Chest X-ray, PA view. Patient: 23 years old, sex M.
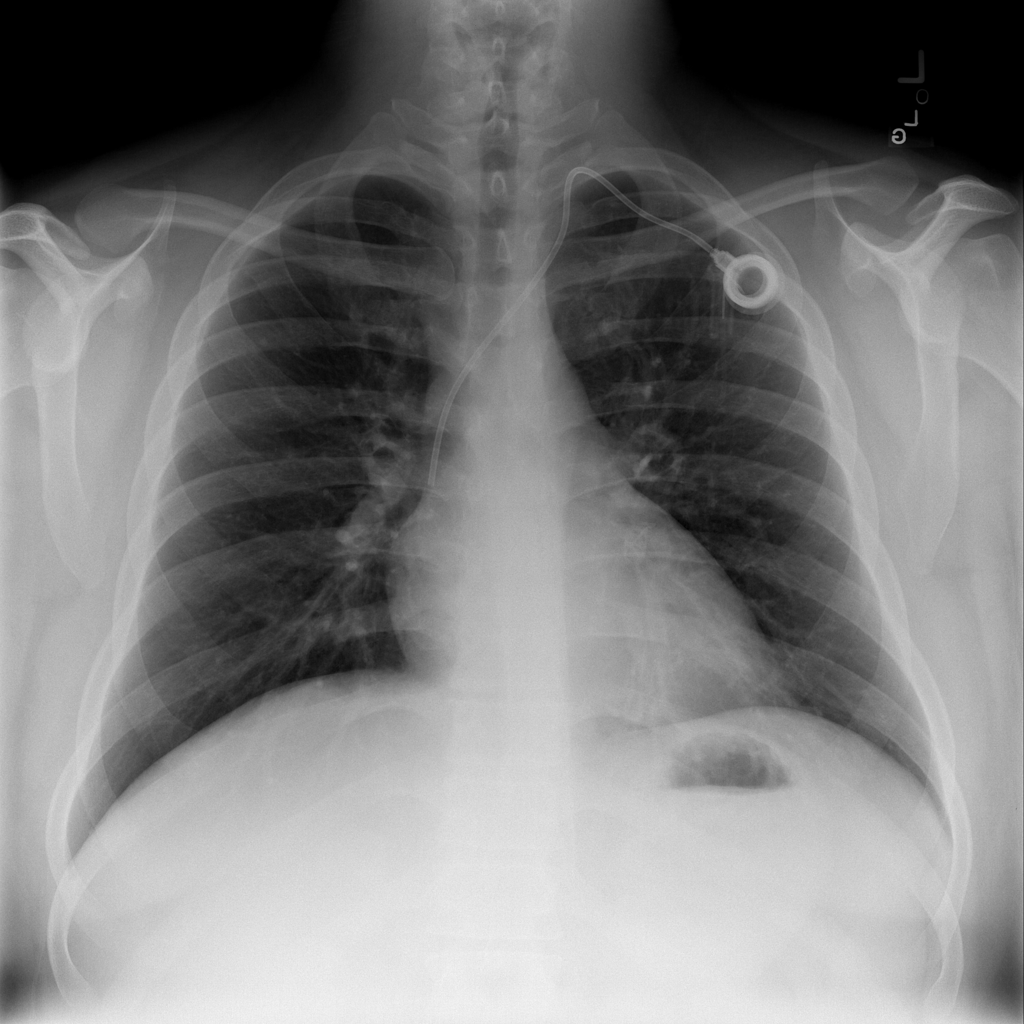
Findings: No Finding